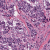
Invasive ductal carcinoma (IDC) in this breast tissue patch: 1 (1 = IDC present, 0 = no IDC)